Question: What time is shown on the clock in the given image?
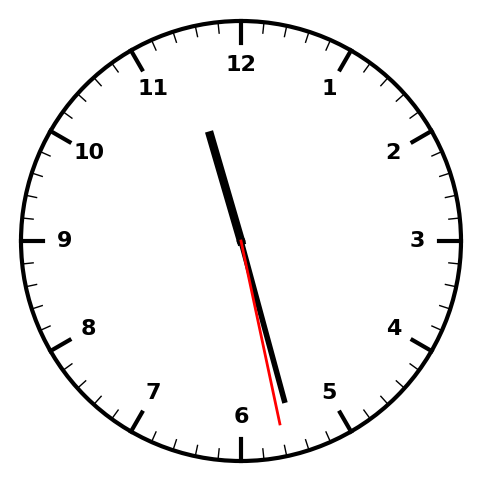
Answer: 11:27:28